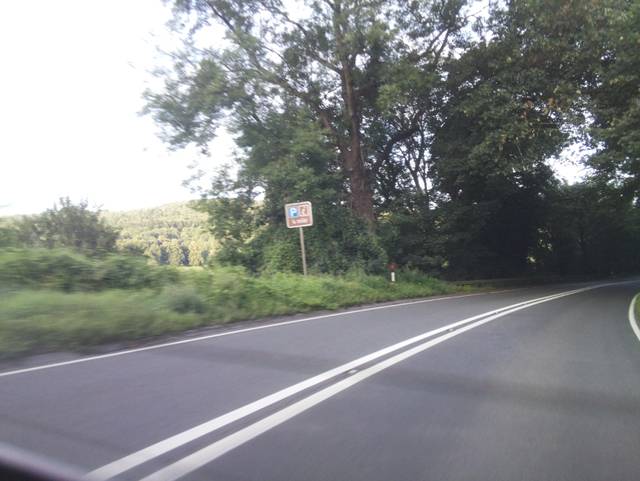
Region: United Kingdom
Coordinates: 51.382, -2.311